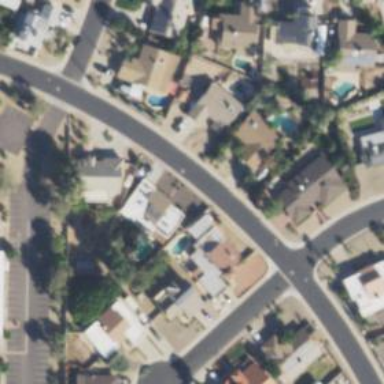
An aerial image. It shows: Residential road with asphalt surface.